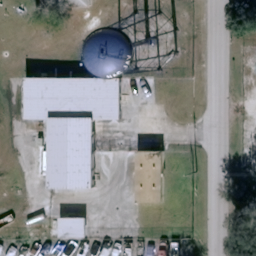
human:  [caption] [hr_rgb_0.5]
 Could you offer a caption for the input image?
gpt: A storage tank is on the lawn .

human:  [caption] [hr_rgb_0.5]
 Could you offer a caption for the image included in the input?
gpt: There is one storage tank on the lawn with some houses and plants beside .

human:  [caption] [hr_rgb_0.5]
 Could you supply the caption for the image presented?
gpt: A storage tank is in the lawn and some houses and plants beside .

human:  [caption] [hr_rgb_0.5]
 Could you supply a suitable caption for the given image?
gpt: There is a storage tank some houses and plants .

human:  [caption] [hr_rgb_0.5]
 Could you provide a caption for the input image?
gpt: A storage tank is in the lawn with some houses and plants beside .